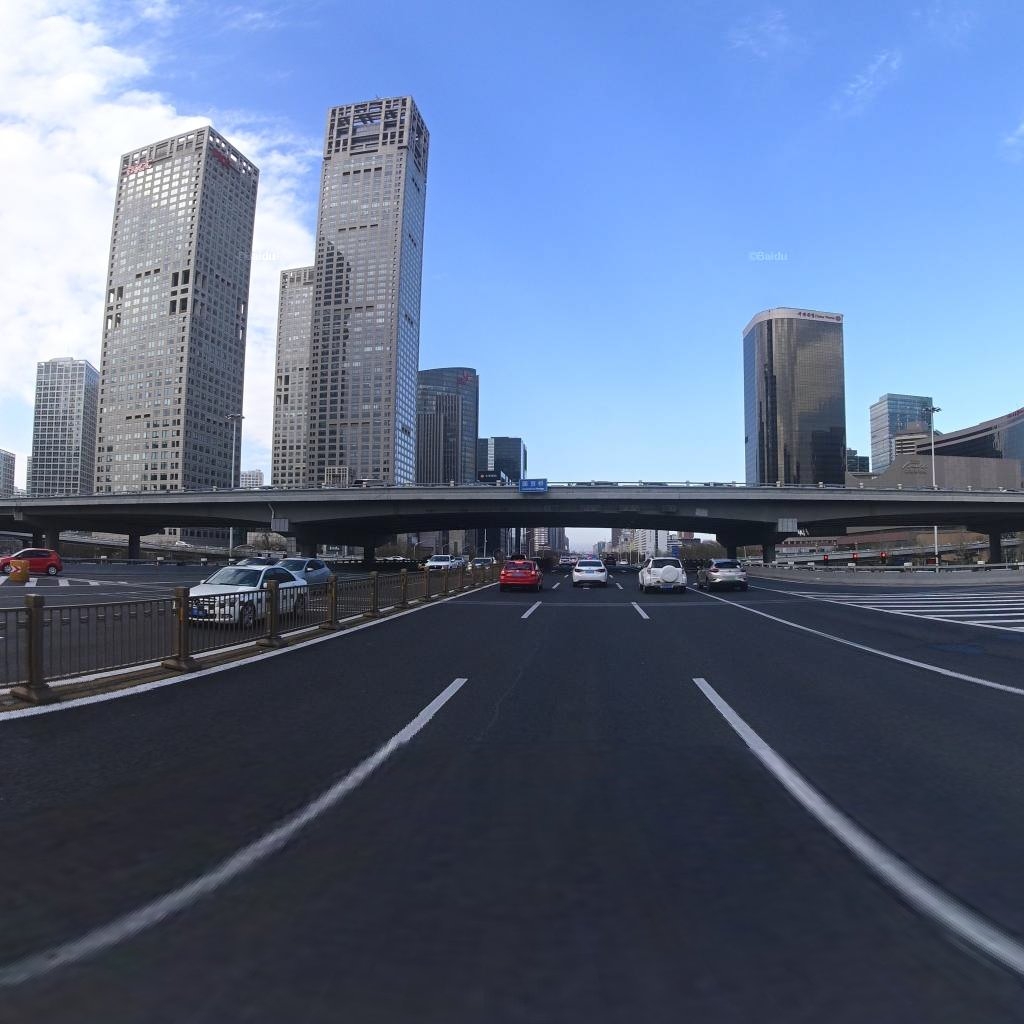
Region: Chaoyang
Road damage annotations: longitudinal patch